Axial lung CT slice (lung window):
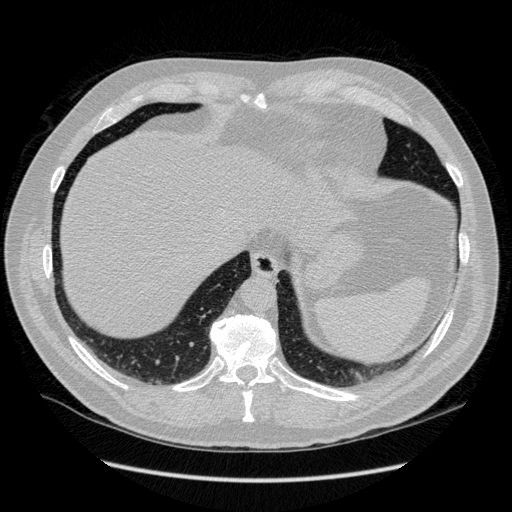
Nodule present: no